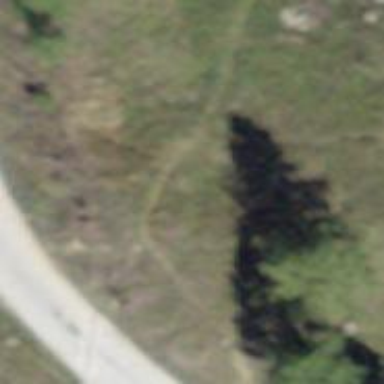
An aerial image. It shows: Grassy path with embankment.